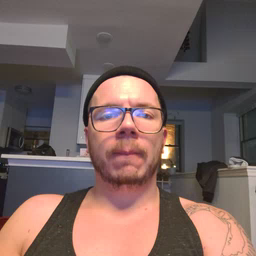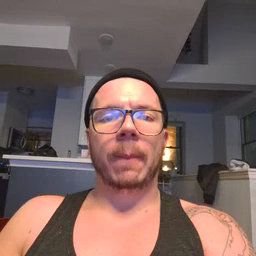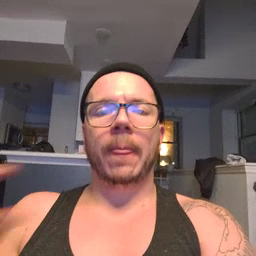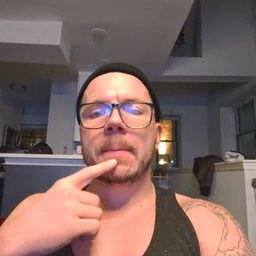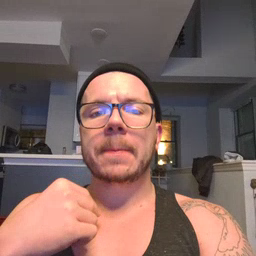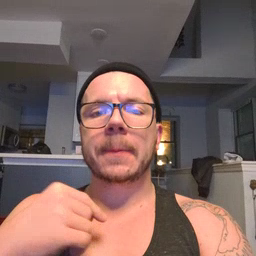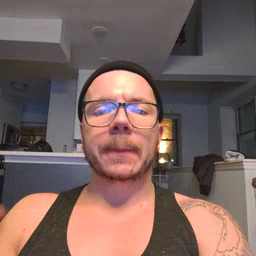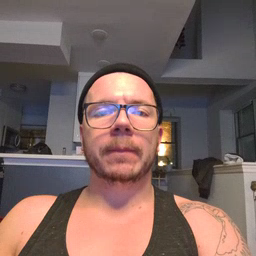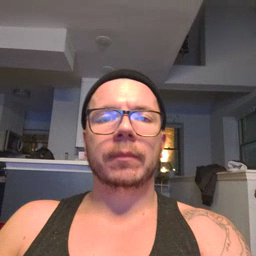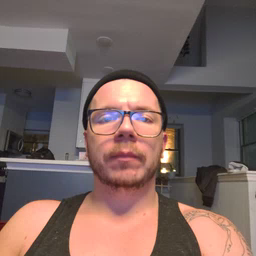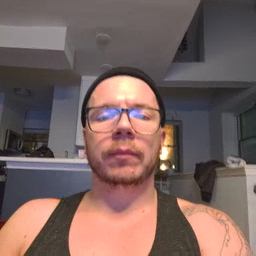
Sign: red